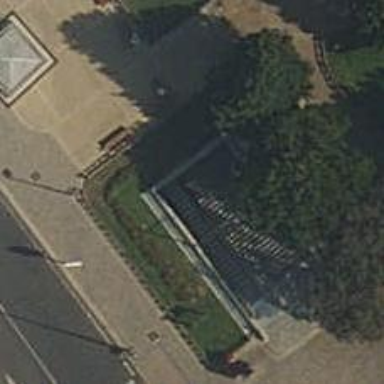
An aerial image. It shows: Subway entrance.